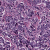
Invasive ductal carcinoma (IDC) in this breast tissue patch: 1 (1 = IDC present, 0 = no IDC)